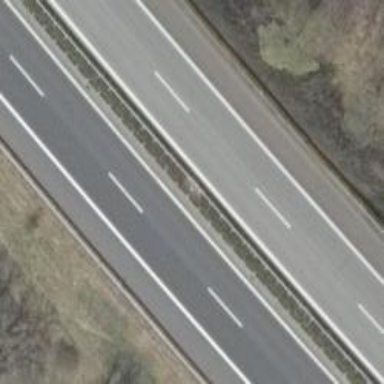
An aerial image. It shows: Motorway with asphalt surface and embankment.